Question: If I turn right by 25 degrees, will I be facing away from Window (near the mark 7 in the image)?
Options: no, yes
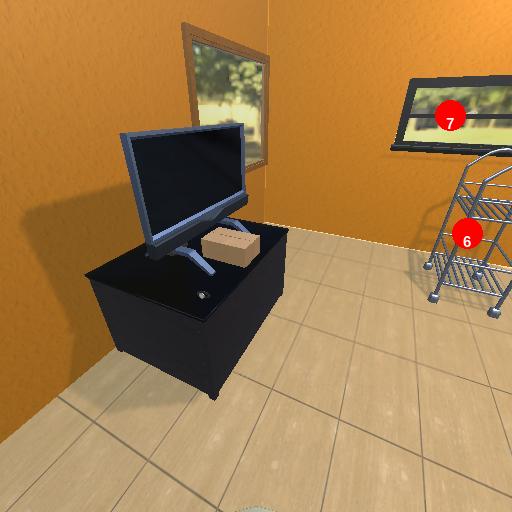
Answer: no